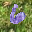
Label: 6